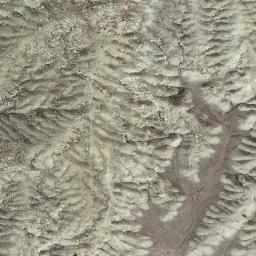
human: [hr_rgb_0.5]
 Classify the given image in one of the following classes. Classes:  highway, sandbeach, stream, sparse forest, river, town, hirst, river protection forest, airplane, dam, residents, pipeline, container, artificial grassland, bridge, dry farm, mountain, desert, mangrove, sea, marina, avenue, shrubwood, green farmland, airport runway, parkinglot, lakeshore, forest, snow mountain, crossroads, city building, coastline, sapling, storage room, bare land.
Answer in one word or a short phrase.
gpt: mountain